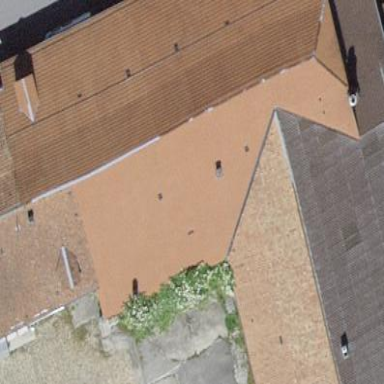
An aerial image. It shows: Half-hipped roof building.